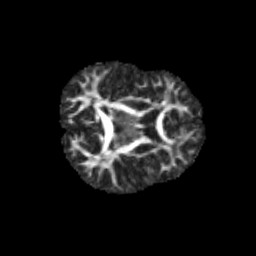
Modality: FA
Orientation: axial
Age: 12
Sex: male
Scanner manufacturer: siemens
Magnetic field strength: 3 T
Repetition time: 3.8 s
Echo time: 0.07 s